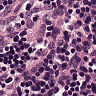
Metastatic tissue present: no